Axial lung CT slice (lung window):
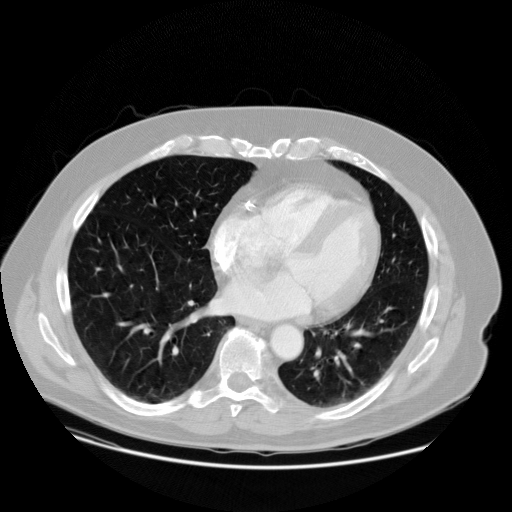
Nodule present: no